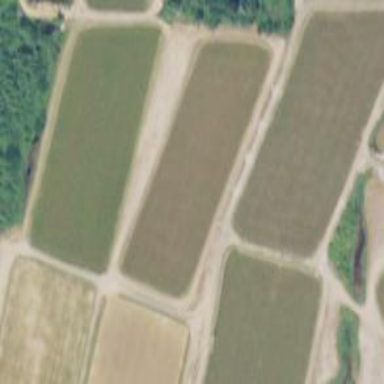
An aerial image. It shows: Farmland where cranberries are grown.